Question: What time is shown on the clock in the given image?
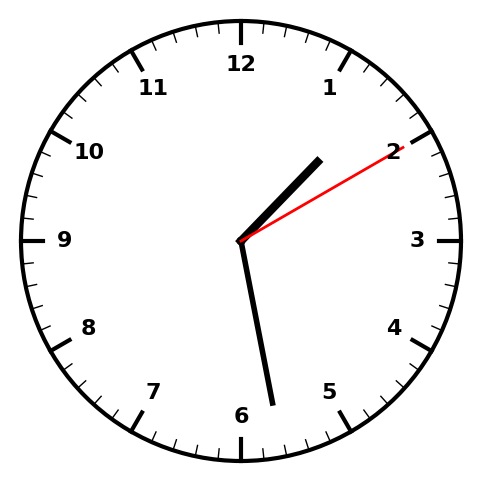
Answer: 01:28:10